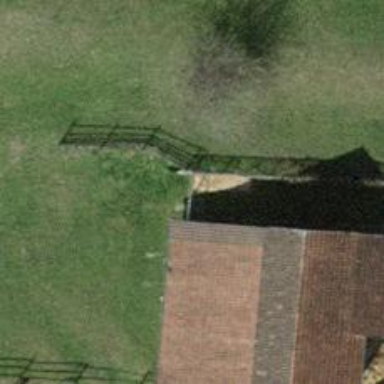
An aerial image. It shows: Fence is in the image.